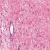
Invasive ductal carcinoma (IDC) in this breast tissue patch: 0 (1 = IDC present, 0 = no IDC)